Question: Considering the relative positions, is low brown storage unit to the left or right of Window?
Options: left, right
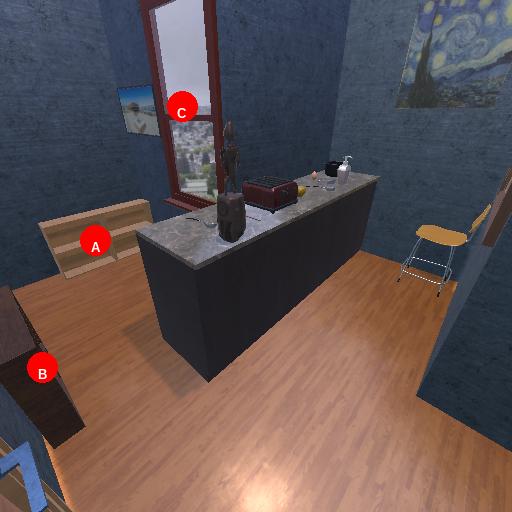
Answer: left